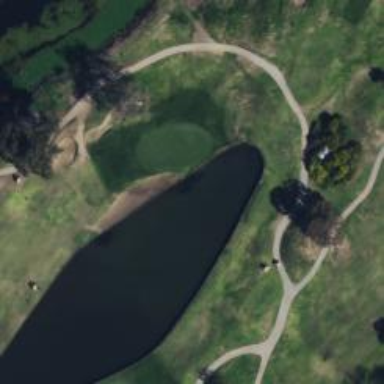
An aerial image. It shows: View of golf hole.